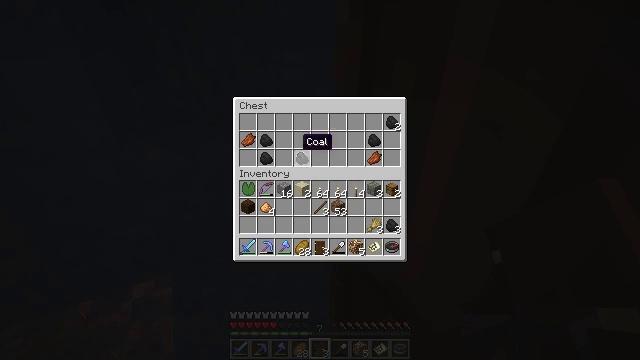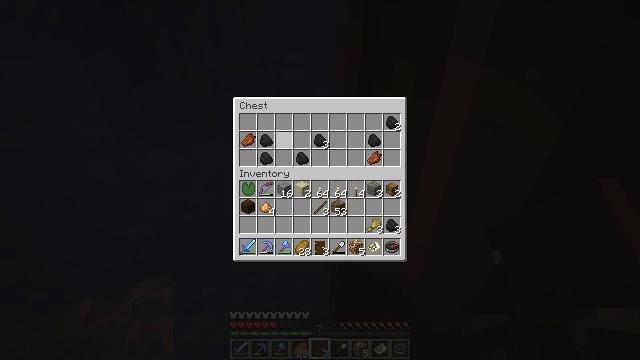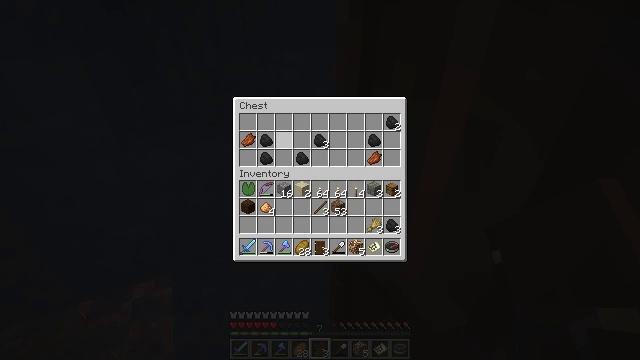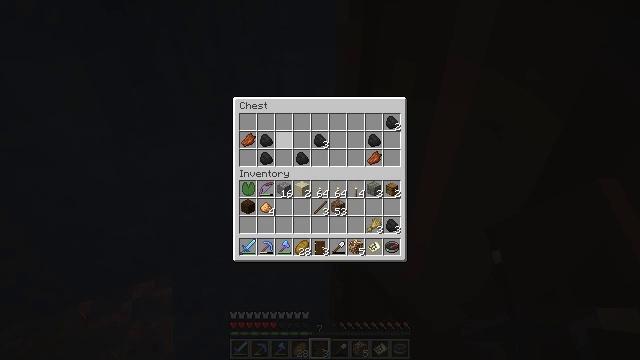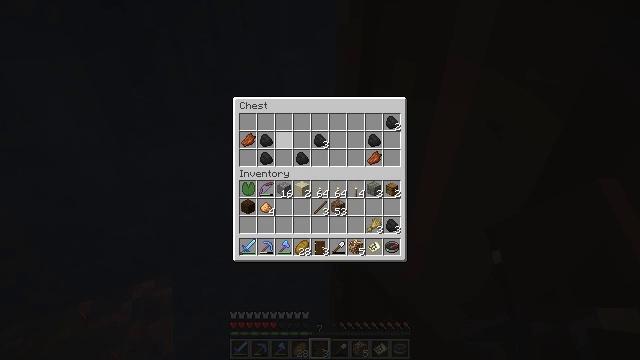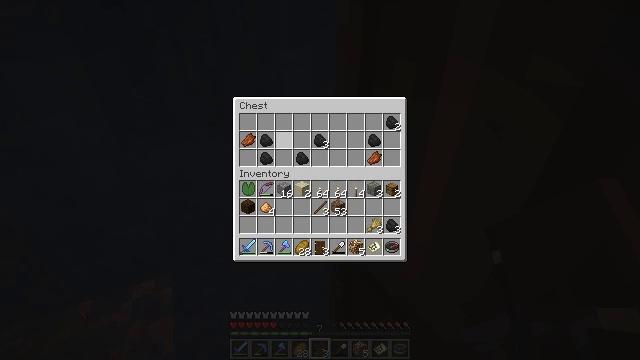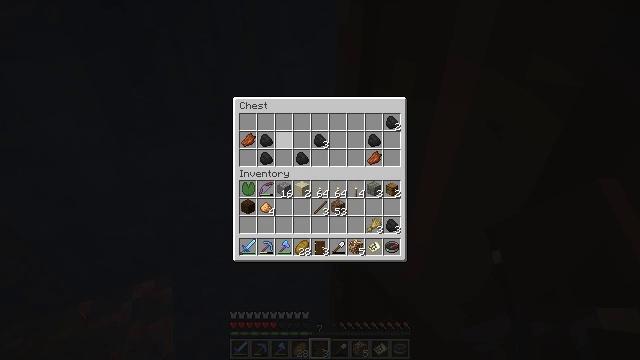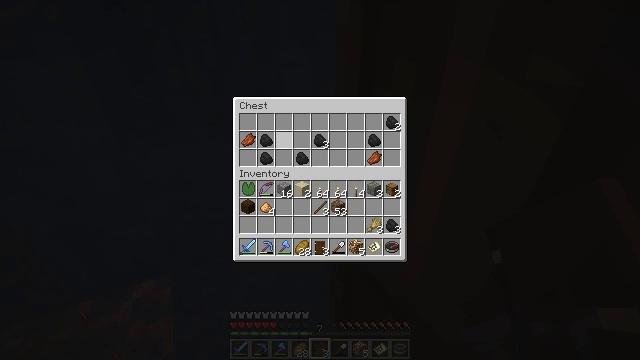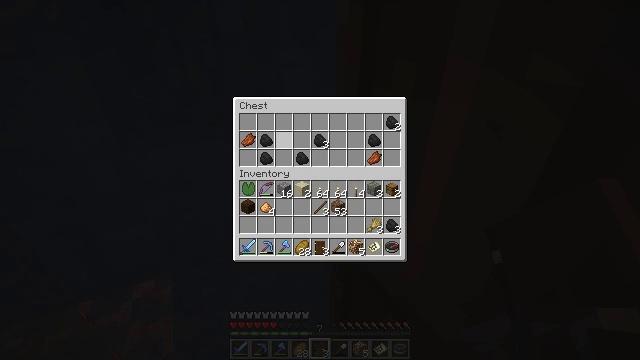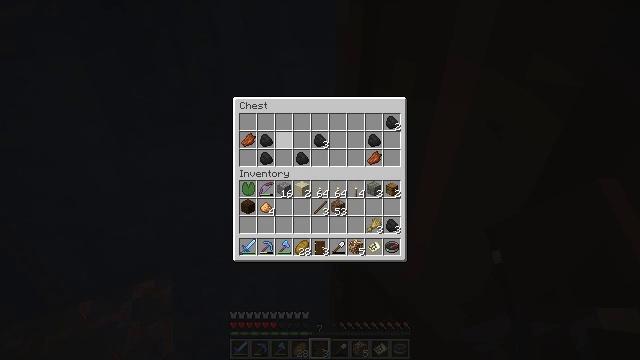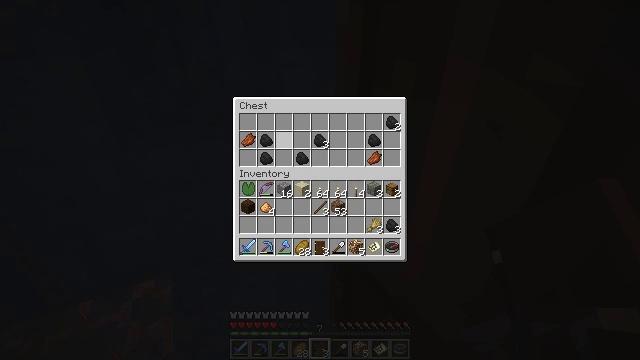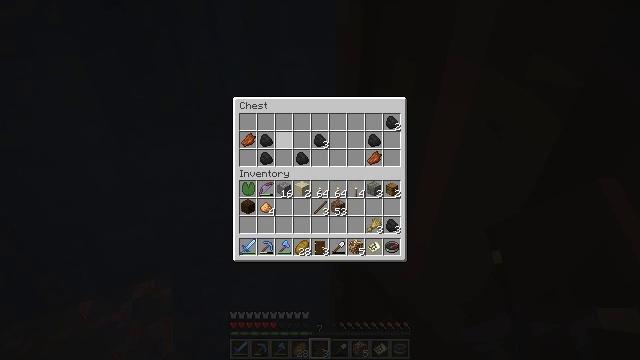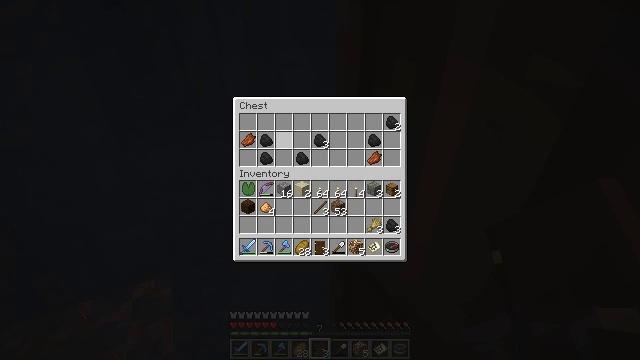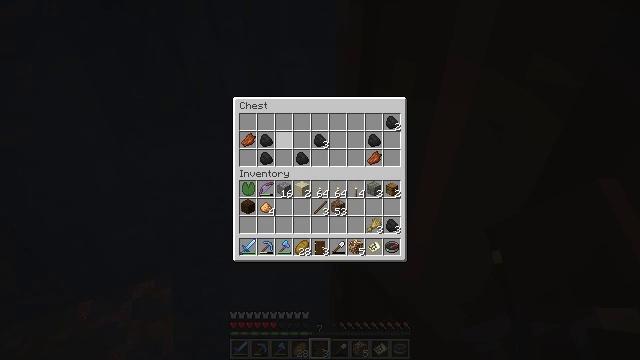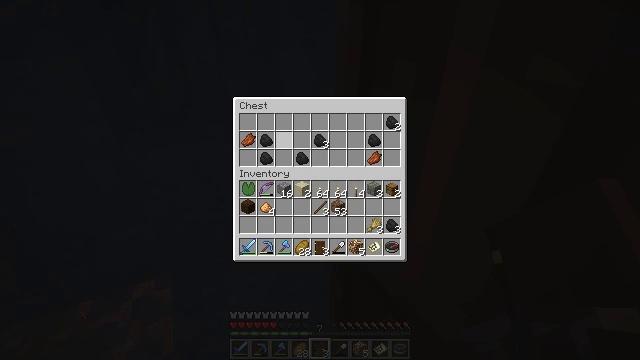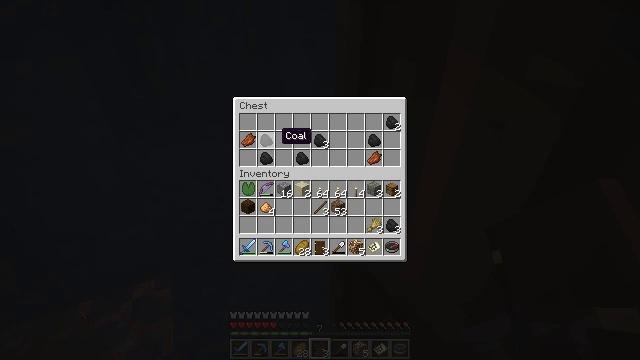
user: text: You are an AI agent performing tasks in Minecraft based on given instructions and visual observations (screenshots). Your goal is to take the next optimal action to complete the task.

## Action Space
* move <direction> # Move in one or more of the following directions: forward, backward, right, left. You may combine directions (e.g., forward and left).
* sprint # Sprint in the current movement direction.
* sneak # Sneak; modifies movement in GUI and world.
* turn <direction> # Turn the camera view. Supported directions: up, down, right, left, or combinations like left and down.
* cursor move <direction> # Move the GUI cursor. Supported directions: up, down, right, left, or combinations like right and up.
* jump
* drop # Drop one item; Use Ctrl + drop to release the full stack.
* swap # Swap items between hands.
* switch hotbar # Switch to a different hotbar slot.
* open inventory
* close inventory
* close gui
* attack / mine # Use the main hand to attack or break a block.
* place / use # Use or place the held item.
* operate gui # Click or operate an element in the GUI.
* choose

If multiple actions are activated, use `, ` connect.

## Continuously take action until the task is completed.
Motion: motion action
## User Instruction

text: Harvest the sea lantern from its structure.
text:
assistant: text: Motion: cursor move left
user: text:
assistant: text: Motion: no_op
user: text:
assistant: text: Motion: no_op
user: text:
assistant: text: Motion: no_op
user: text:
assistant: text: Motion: no_op
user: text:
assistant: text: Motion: sneak
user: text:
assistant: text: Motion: sneak
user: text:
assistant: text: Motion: sneak
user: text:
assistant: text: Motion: sneak
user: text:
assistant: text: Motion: sneak, operate gui
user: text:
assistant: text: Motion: sneak, operate gui
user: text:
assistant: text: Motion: sneak, operate gui
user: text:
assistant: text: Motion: sneak, operate gui
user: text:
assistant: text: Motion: sneak
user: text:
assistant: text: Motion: sneak
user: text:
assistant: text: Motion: sneak
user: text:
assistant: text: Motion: sneak
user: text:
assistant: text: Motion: sneak
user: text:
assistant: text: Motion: sneak, operate gui
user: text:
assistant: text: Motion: sneak, operate gui
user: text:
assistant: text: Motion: sneak, operate gui
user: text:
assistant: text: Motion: sneak
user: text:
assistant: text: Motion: sneak
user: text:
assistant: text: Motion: sneak, operate gui
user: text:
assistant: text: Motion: sneak, operate gui
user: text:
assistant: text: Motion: sneak, operate gui
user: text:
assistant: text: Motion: sneak, operate gui
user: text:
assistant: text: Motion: sneak, cursor move right
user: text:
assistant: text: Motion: sneak, cursor move right
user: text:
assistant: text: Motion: sneak